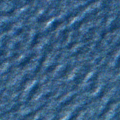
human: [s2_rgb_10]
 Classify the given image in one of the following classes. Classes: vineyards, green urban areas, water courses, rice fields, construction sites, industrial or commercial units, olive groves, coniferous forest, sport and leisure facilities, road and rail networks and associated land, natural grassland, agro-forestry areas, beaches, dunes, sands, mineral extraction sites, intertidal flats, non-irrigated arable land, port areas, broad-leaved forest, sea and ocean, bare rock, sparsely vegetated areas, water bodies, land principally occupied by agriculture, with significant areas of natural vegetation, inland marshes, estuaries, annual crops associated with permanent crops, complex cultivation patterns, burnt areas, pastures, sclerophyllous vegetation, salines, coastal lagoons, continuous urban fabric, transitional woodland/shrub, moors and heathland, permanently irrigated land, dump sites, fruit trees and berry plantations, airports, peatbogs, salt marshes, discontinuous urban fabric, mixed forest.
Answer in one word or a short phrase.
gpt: sea and ocean